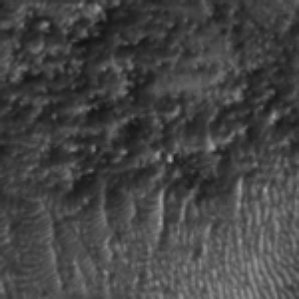
Label: frost